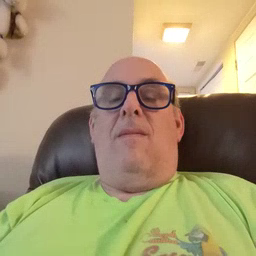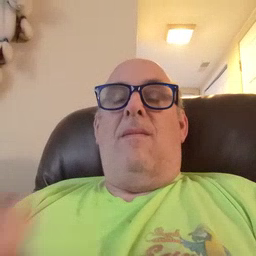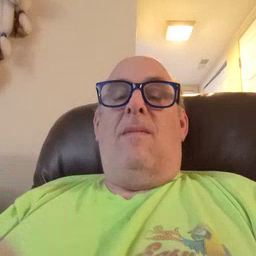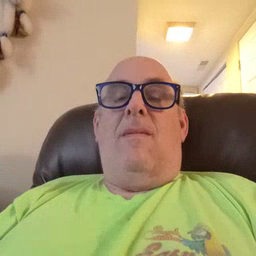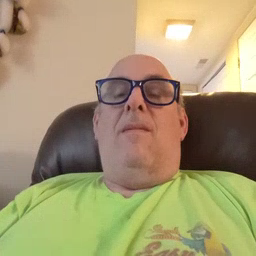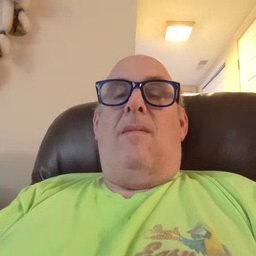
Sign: nap